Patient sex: F
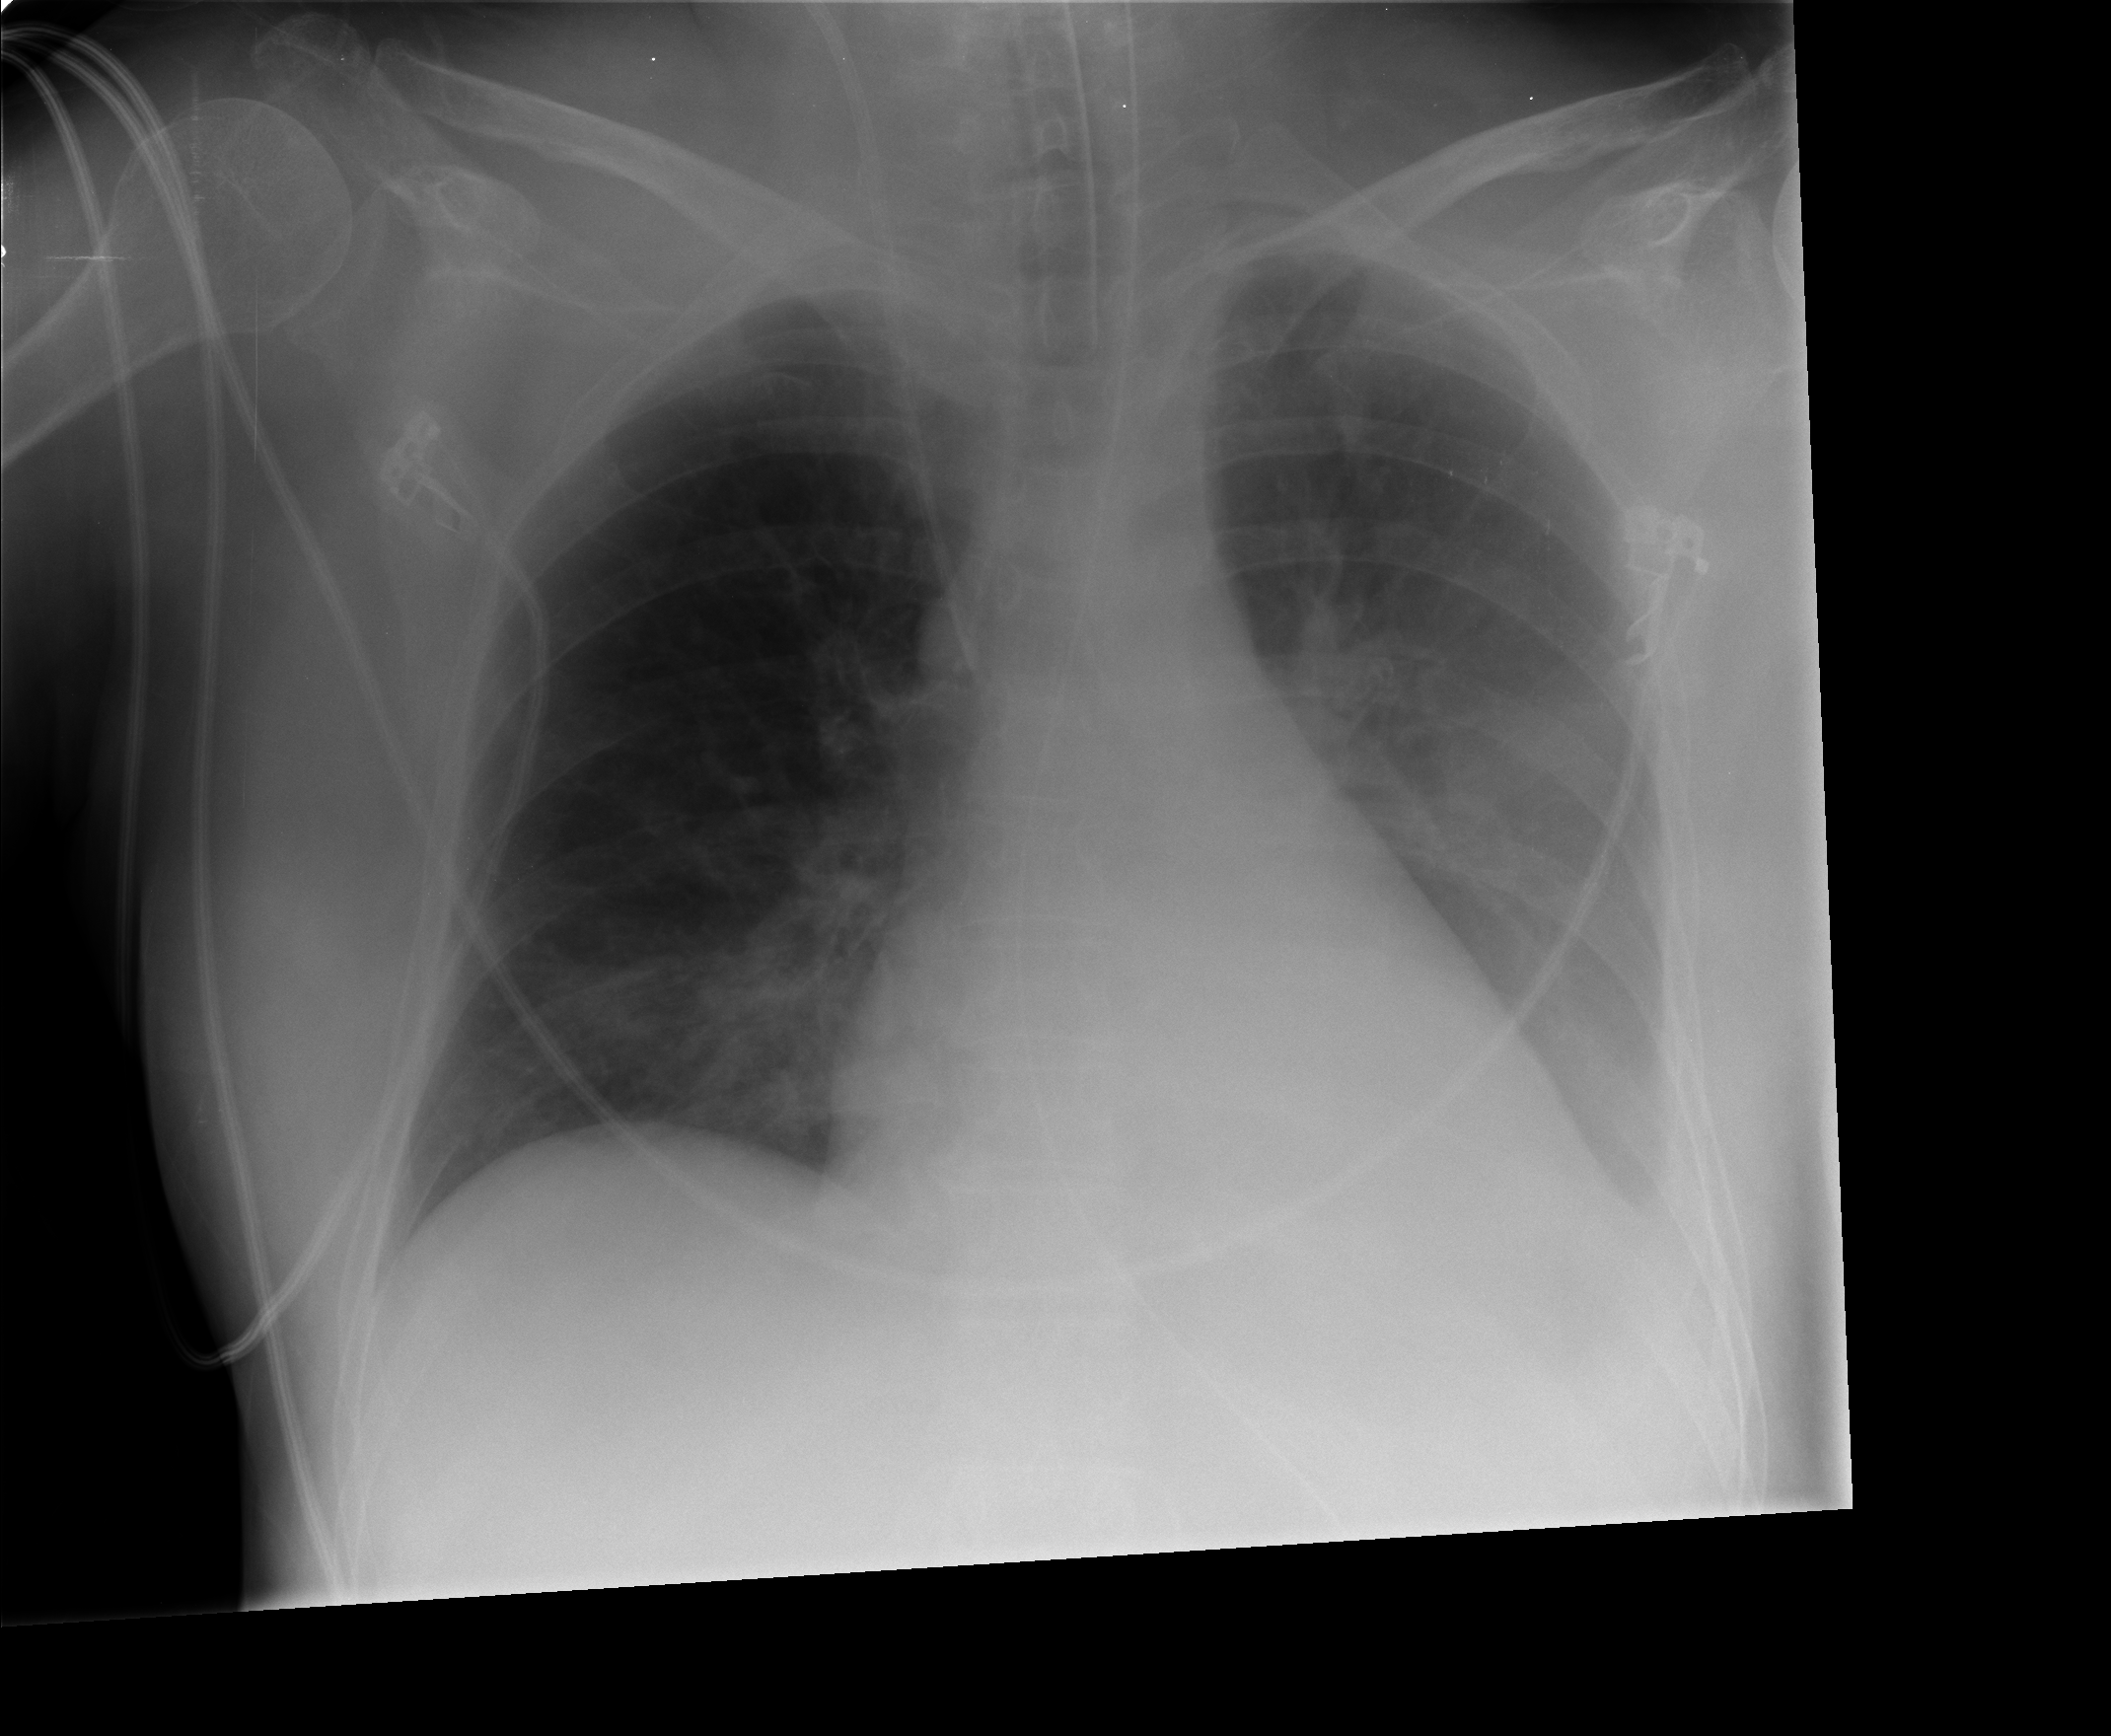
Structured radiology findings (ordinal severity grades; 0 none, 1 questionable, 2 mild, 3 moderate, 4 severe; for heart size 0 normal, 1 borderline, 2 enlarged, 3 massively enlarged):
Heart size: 0
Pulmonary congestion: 0
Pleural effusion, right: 0
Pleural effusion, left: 2
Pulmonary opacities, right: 1
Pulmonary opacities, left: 0
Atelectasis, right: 1
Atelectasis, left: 2